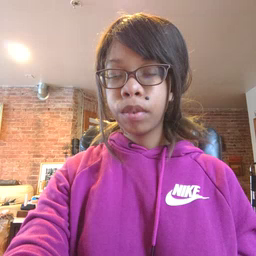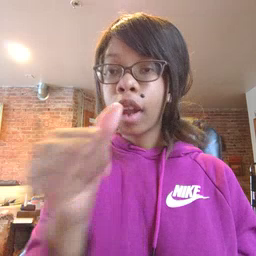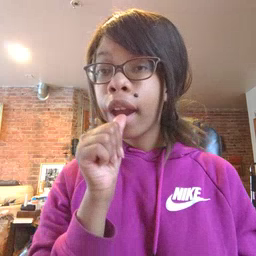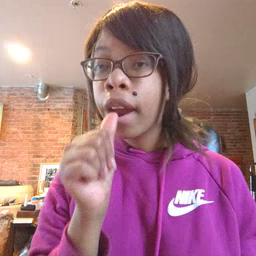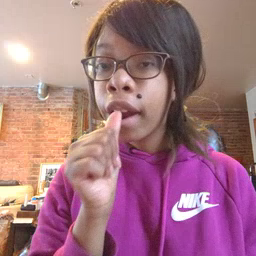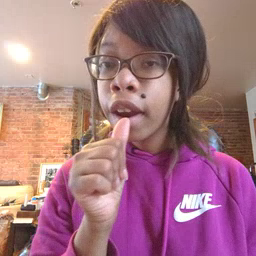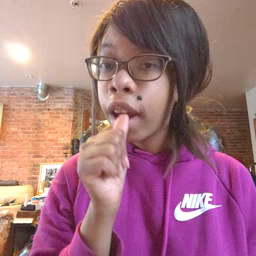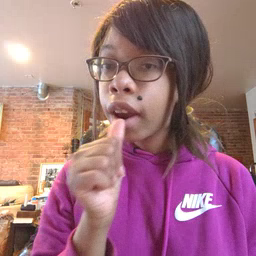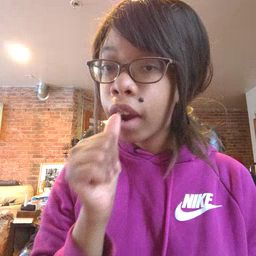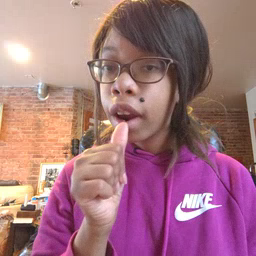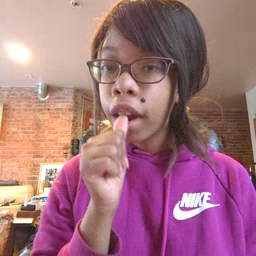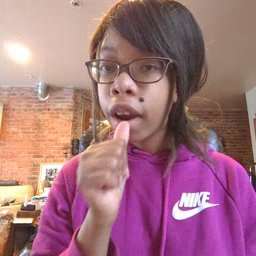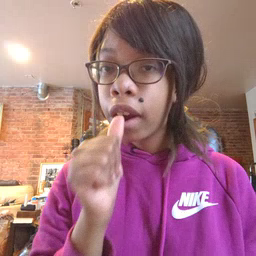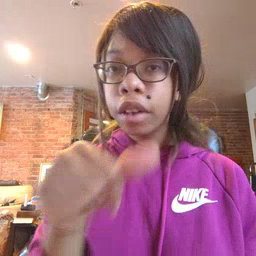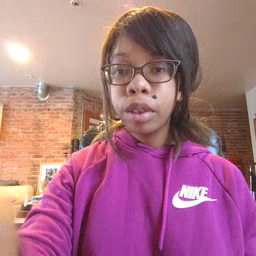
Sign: nuts